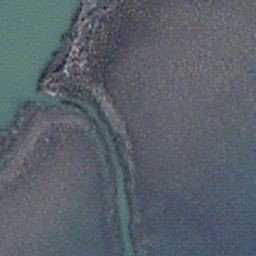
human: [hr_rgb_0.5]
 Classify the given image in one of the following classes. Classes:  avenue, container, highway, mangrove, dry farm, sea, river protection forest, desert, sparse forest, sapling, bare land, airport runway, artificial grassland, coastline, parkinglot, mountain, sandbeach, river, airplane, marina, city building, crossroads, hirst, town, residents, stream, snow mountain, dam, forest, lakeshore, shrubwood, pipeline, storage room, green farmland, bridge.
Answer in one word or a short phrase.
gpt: stream